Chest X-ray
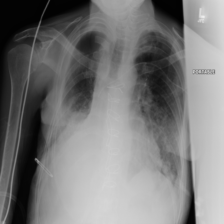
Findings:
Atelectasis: negative
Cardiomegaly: negative
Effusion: positive
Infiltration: positive
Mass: negative
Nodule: negative
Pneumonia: negative
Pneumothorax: positive
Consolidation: negative
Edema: negative
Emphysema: negative
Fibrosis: negative
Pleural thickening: negative
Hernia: negative